Field crop: tomato
Growth stage: 1
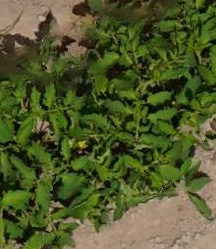
Species: tomato